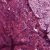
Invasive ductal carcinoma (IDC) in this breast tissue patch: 0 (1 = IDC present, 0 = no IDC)